Interaction volume radius: 5 \u00c5
Interaction volume height: 20 \u00c5
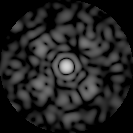
Disorder parameter: 0.6992